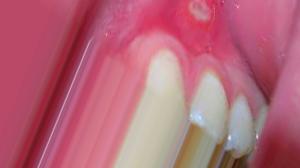
Condition: Mouth Ulcer